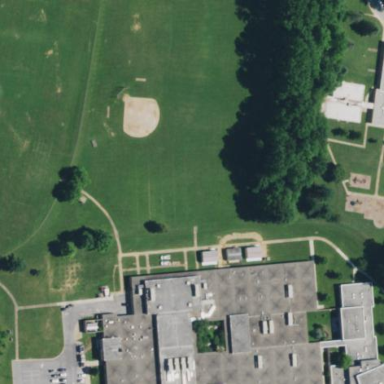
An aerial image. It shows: School.